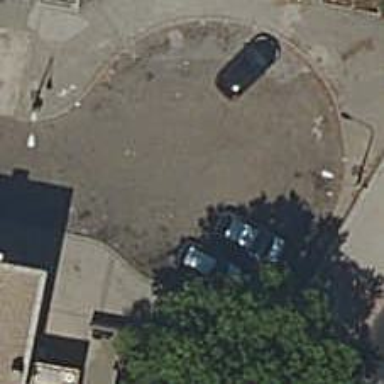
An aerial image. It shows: Turning circle on the road.